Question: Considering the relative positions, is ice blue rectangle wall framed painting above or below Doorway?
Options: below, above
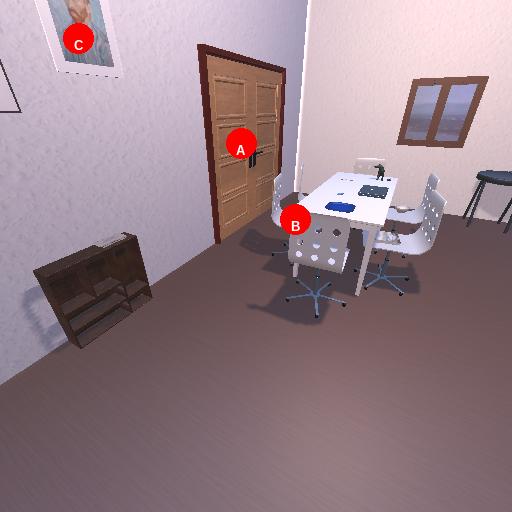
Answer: below